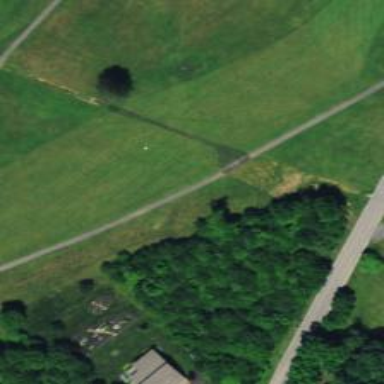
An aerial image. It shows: Grassy area designated as golf fairway.